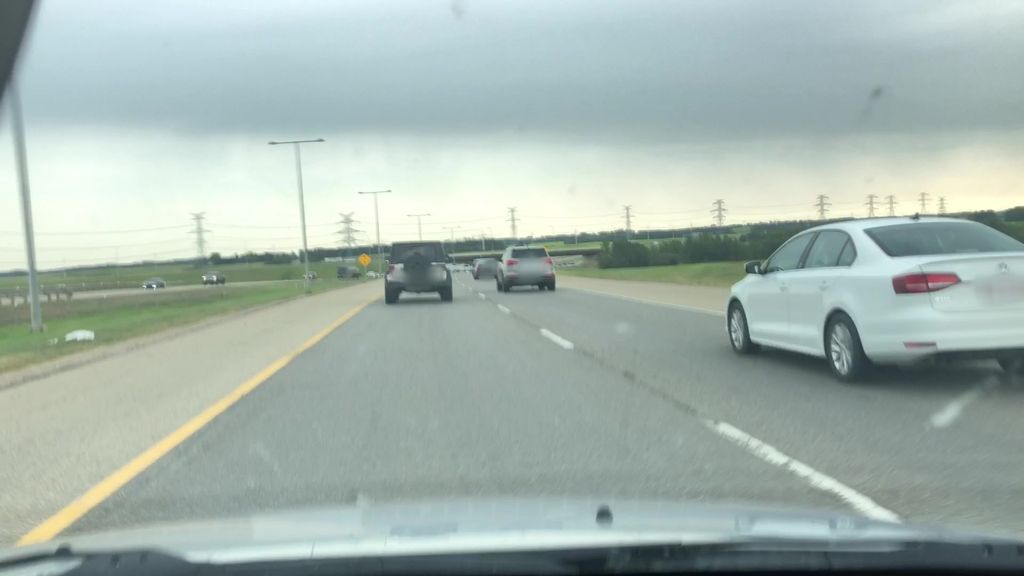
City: edmonton